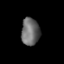
Tissue: lung
Cell type: Endothelial cells
Senescence score: 0.1544
Nuclear area (px): 490
Mean DAPI intensity: 106.886